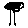
Label: tree